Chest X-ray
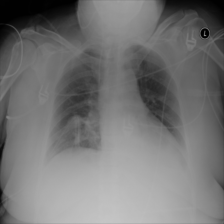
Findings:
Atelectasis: positive
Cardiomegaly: negative
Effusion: negative
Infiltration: positive
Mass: negative
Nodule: negative
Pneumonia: negative
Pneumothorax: negative
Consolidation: negative
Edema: negative
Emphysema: negative
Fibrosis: negative
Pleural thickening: negative
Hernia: negative